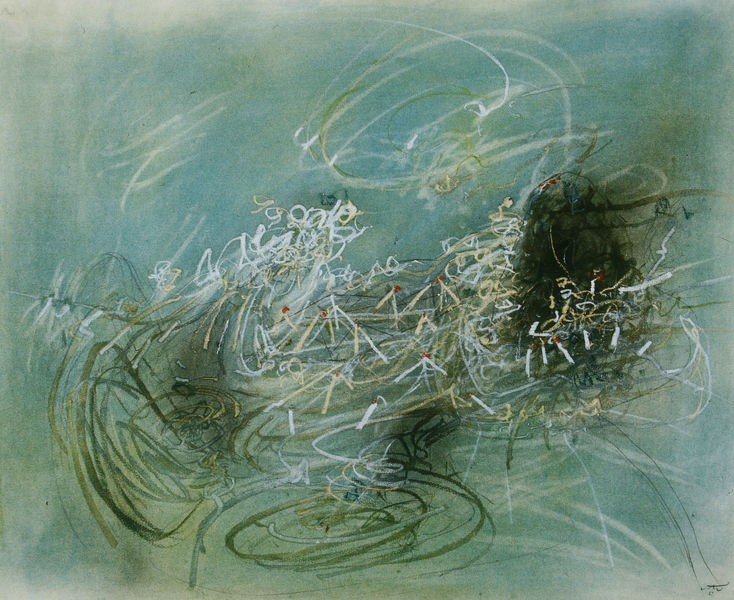
Titel: Sans titre
Künstler: Roberto Matta
Institution: Sammlung A. S.
Schlagwörter: blau, gewitter, weiß, wolken, grün, menschen, bewegung, grau, hell, schwarz, zeichnung, rot, bild, kind, personen, kontrast, kreis, chaos, hellblau, abstrakt, modern, formen, linien, wild, striche, unscharf, punkte, linie, kohle, durcheinander, strich, dynamik, kreise, bläulich, schnörkel, expressiv, nadeln, spiralen, verrückt, streichhölzer, flecke, grau schwarz, kindlich, gekritzel, gewirr, twombly, kritzel, mausblau, mausgrün, turbulenzen